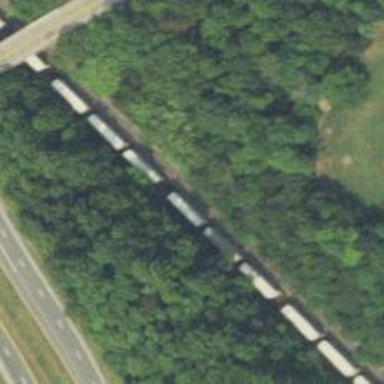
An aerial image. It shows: Rail spur service.